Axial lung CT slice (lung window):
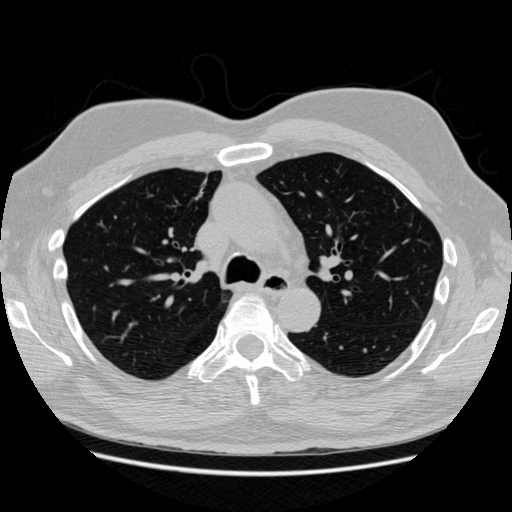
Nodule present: no